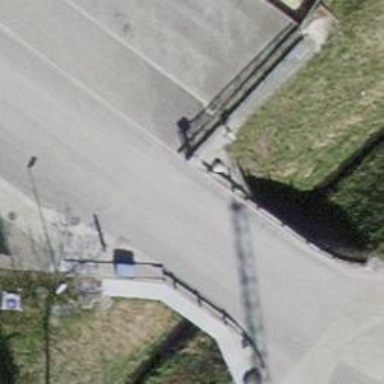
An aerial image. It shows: Gate.